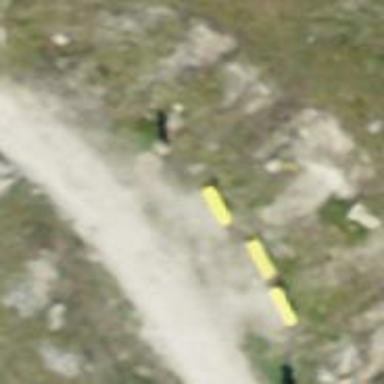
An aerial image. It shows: Bench for seating.